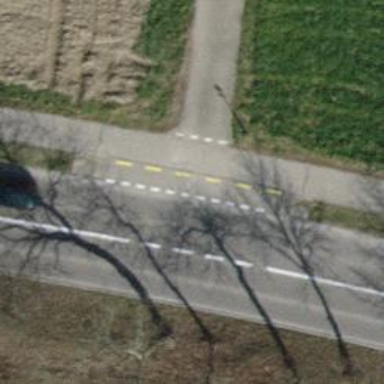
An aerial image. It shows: Compacted track road with grade3 tracktype.